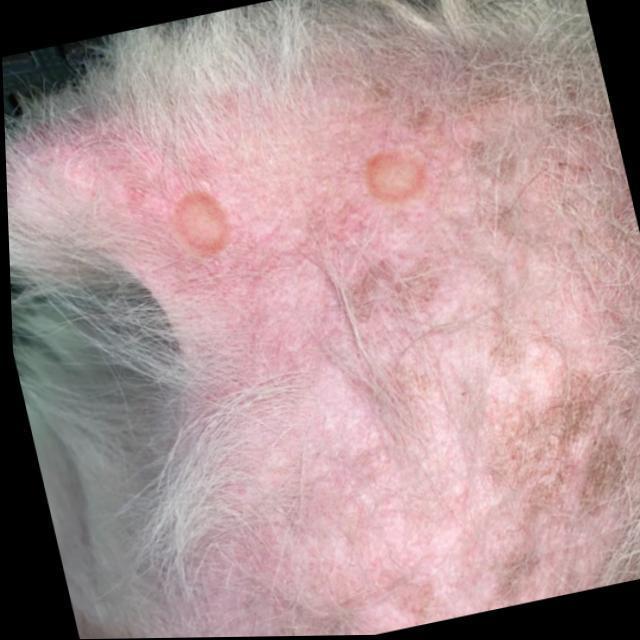
Canine ringworm (Dermatophytosis) — fungal infection caused by Microsporum or Trichophyton. Presents with circular alopecia, scaling, crusting, and broken hairs.